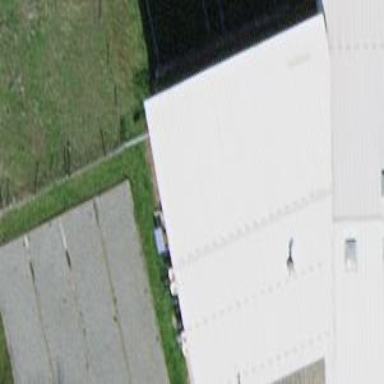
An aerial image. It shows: Shooting sport area.